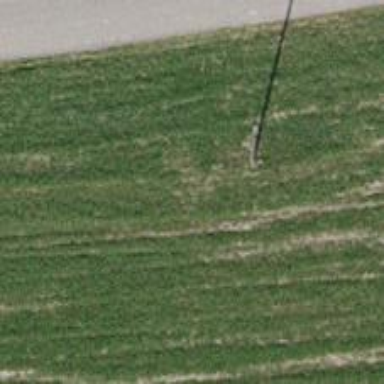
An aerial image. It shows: Power pole.